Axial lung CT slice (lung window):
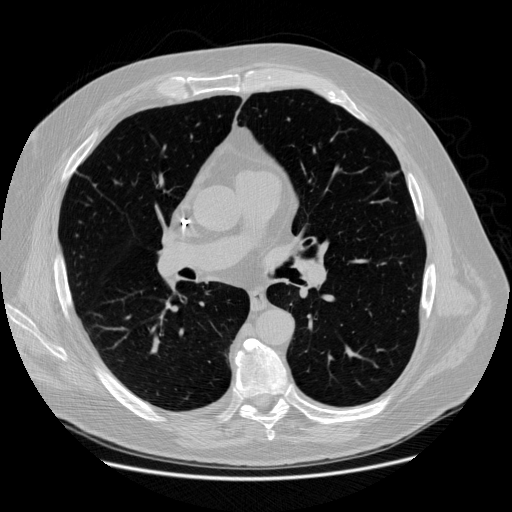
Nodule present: no